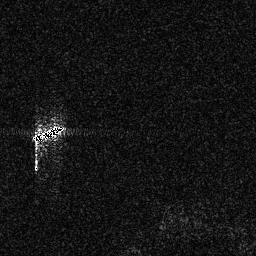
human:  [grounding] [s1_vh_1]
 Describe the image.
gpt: In the satellite image, there is  <ref>1 medium ship </ref> <box>[[12, 47, 25, 56, 0]]</box> located at left.